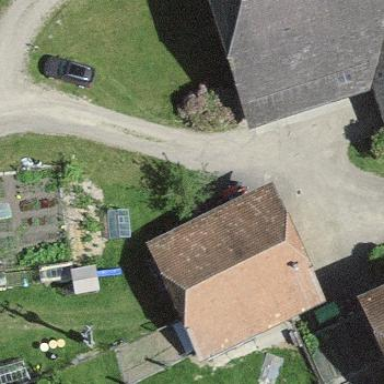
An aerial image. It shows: Rural barn.